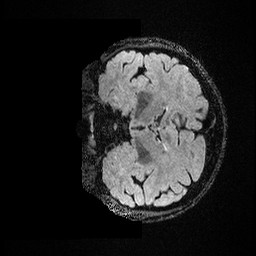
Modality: FLAIR
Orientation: coronal
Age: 42
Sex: female
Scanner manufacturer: ge
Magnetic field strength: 3 T
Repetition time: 4.802 s
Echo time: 0.1172 s